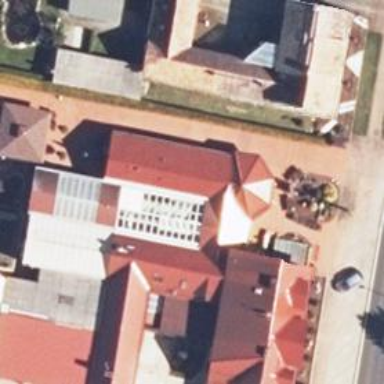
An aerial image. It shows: Cafe.